Aerial crown-view tile of a tropical tree (Barro Colorado Island, Panama), acquired 20240611:
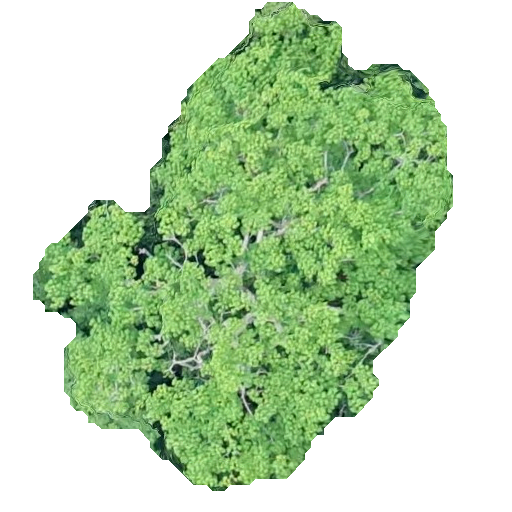
Species: Pseudobombax septenatum
GBIF accepted scientific name: Pseudobombax septenatum
Crown area: 195.636 m²